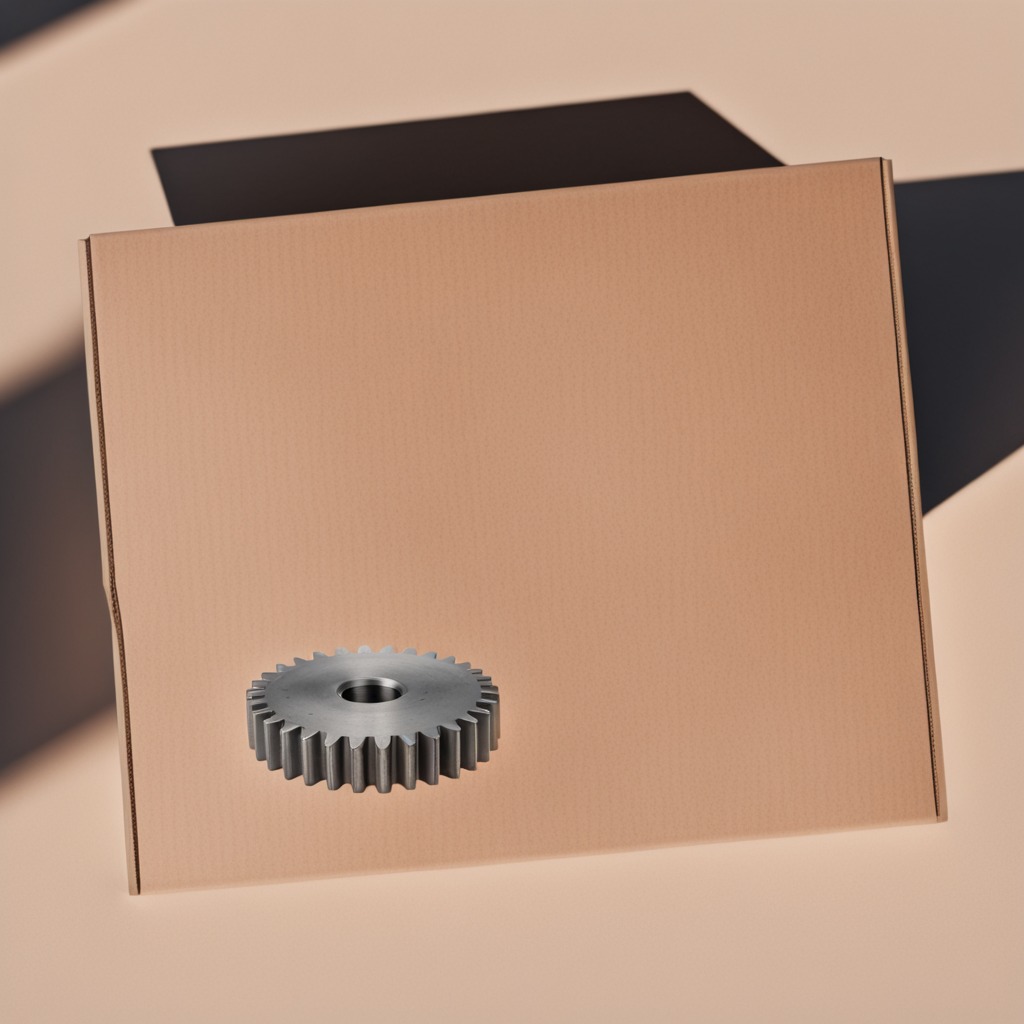
A steel gear with teeth is lying on a cardboard box surface in an outdoor workshop during daytime bright natural light soft shadows slightly creased but